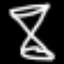
Label: hourglass